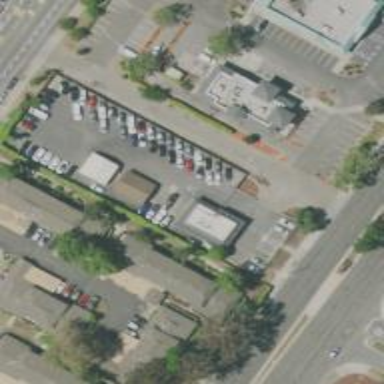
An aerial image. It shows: Car rental service.